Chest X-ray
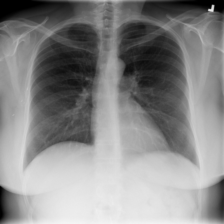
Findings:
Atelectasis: negative
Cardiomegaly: negative
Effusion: negative
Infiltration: negative
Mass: negative
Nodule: negative
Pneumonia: negative
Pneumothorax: negative
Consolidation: negative
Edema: negative
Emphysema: negative
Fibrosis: negative
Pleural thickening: negative
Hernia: negative